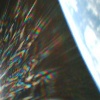
Label: sunburn